Interaction volume radius: 5 \u00c5
Interaction volume height: 15 \u00c5
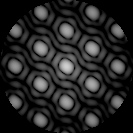
Disorder parameter: 0.0236